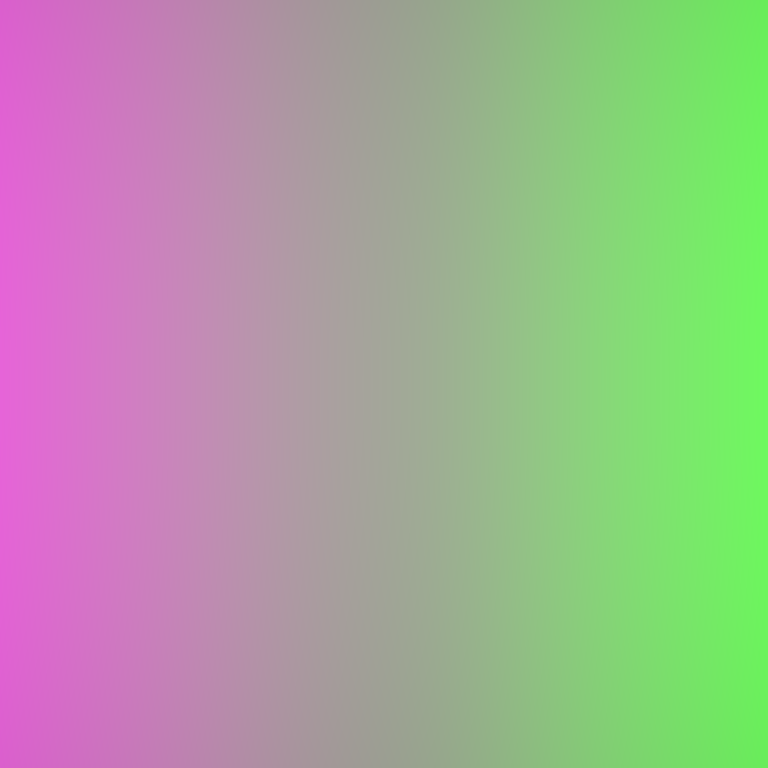
Abstract light effect, smooth gradient from soft pink to bright green, calm atmosphere, diffuse light, no room, no furniture, no objects.